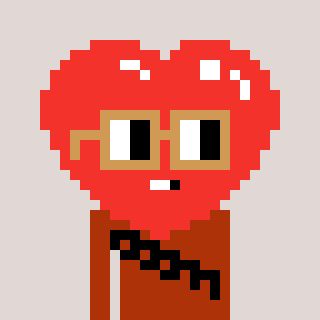
a pixel art character with square brown glasses, a heart-shaped head and a hotbrown-colored body on a warm background